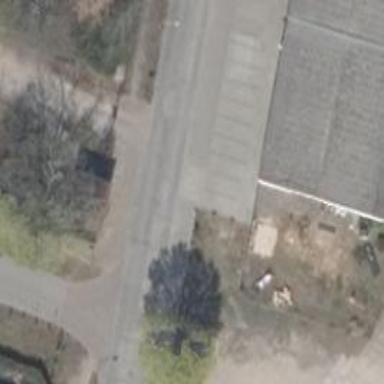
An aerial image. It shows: Residential road with sidewalks on both sides.